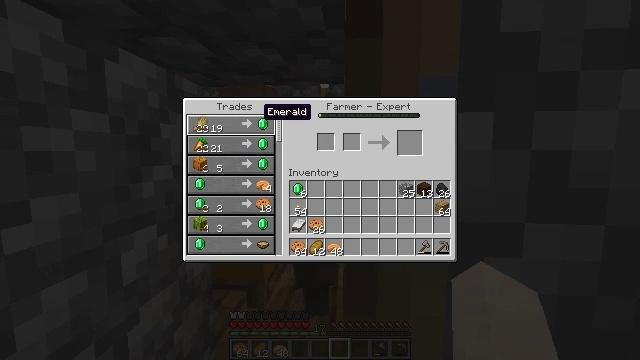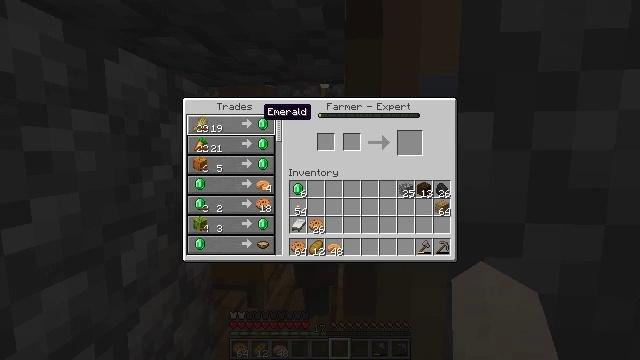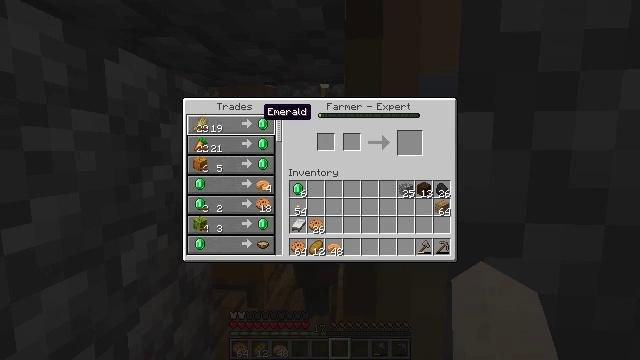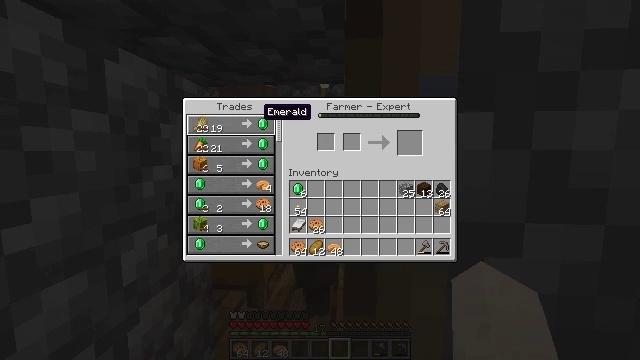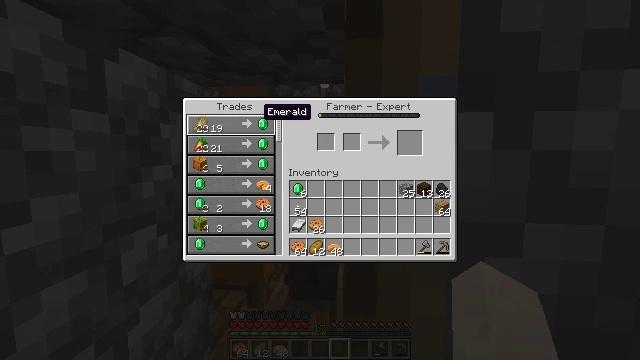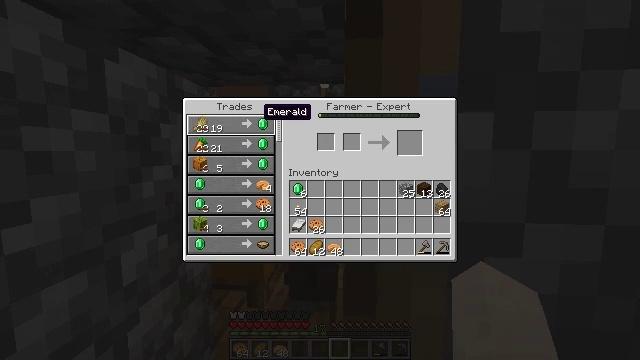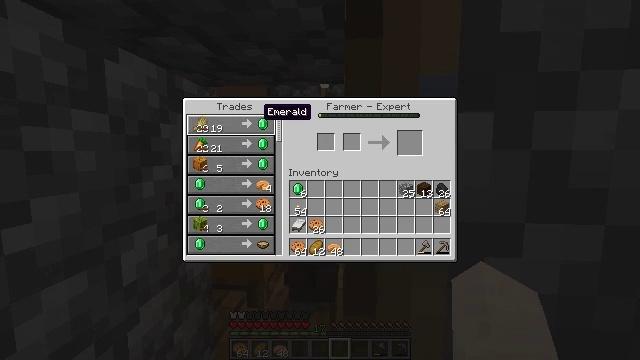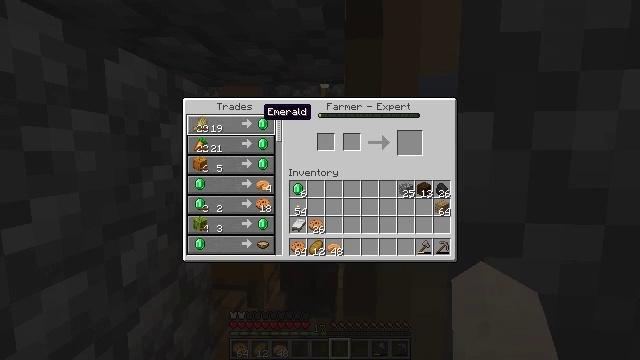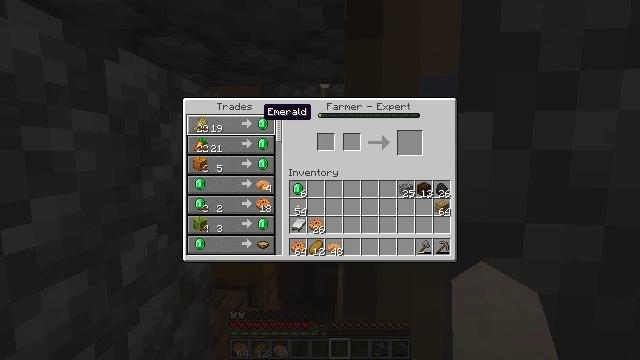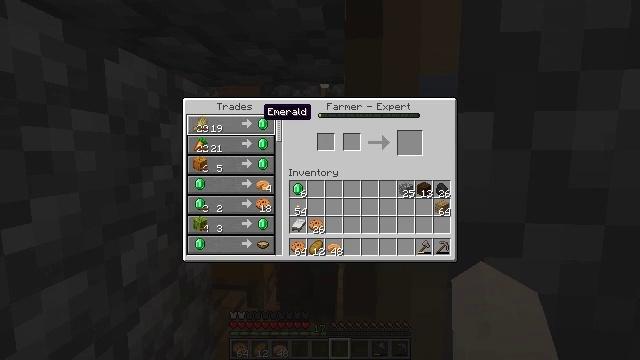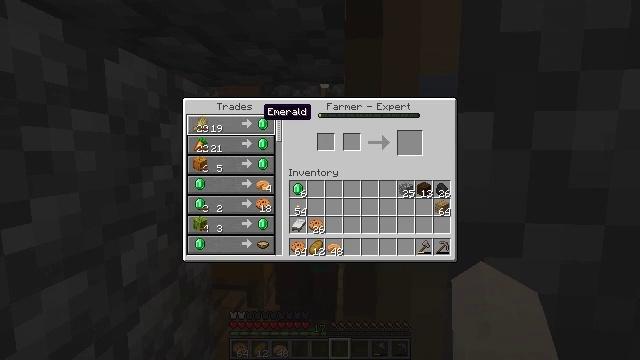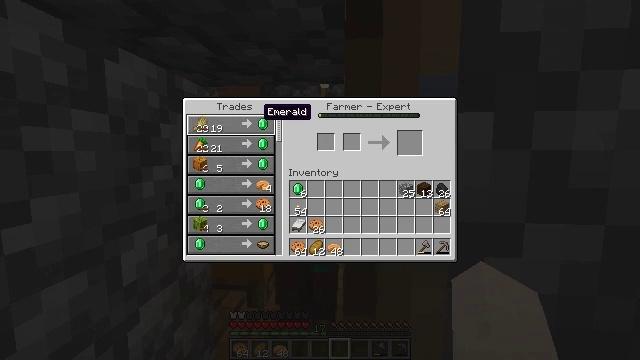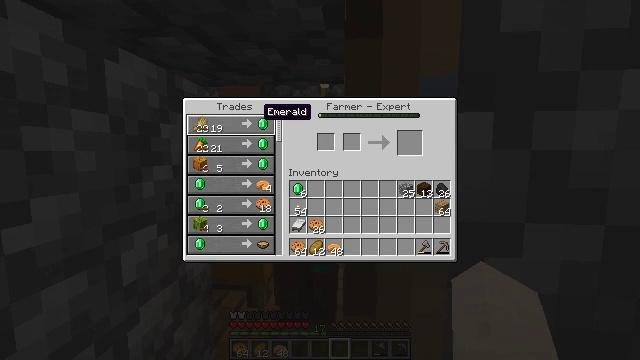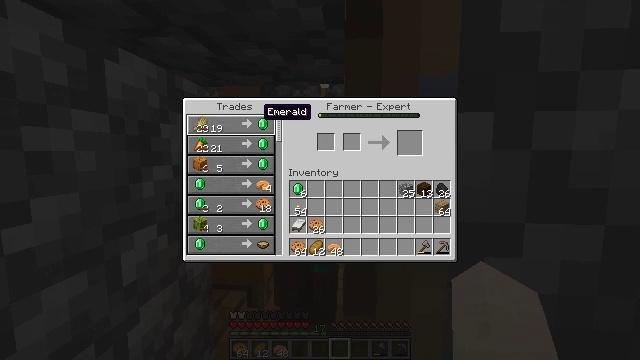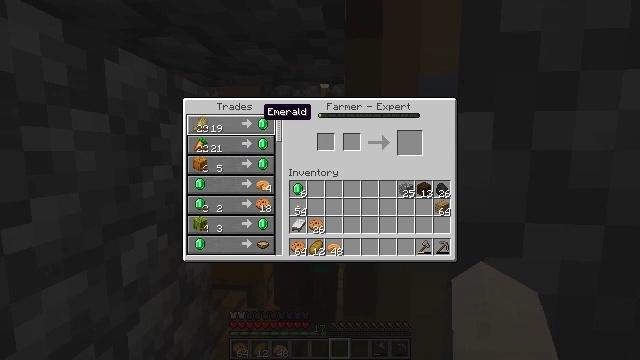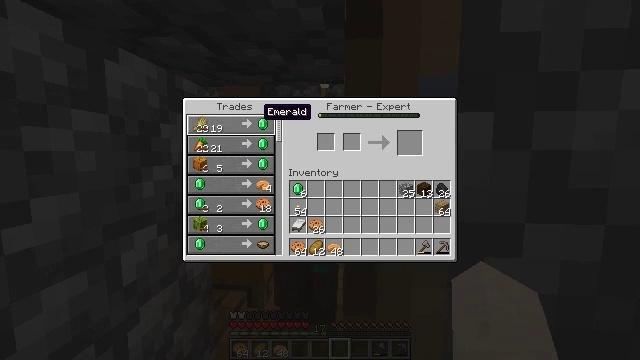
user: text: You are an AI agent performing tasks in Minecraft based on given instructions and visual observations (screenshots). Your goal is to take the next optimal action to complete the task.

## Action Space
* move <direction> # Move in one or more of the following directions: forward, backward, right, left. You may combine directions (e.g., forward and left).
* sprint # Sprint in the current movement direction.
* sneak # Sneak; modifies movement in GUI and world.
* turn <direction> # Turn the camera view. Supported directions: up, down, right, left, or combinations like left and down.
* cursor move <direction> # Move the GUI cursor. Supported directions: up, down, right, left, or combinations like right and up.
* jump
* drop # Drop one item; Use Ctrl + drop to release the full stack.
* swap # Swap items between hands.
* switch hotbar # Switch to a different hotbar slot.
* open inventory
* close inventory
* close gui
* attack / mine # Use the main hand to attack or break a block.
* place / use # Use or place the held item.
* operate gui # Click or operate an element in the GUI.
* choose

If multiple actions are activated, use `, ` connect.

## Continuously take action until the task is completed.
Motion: motion action
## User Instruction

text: Combine a brown mushroom, a red mushroom, and a bowl to craft a suspicious stew.
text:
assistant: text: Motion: no_op
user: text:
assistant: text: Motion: no_op
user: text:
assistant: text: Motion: no_op
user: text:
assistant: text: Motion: no_op
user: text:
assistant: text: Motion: no_op
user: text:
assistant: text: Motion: no_op
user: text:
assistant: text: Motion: no_op
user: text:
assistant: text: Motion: no_op
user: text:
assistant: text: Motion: no_op
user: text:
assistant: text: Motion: no_op
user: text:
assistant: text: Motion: no_op
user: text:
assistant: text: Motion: no_op
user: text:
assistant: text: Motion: no_op
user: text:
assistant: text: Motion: no_op
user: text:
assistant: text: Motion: no_op
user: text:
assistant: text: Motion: no_op
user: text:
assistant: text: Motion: no_op
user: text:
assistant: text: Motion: no_op
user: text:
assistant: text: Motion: no_op
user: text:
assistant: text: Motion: no_op
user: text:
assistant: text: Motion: no_op
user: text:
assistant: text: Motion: no_op
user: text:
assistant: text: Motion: no_op
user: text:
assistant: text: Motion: no_op
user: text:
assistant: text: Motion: no_op
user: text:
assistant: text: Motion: no_op
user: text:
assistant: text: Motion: no_op
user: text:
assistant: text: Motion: no_op
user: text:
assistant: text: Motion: no_op
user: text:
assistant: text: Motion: no_op